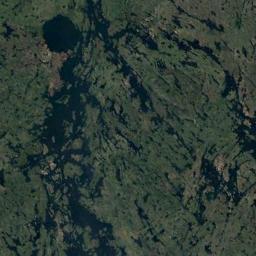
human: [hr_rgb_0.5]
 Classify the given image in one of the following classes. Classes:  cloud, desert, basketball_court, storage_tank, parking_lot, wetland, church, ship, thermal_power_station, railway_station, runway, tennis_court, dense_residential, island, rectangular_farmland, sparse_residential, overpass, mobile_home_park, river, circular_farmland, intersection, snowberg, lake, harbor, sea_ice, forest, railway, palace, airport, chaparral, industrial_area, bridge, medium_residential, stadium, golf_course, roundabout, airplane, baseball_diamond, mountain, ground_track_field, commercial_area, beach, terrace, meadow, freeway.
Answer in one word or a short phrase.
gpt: wetland